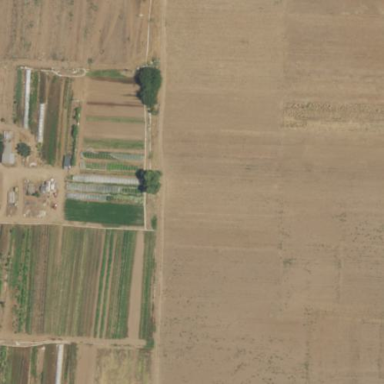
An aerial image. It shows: Farmland with fields for crop cultivation.